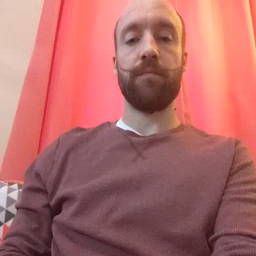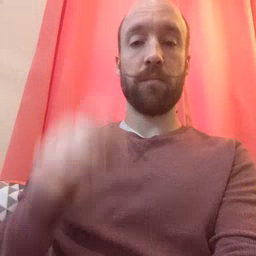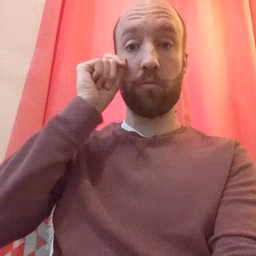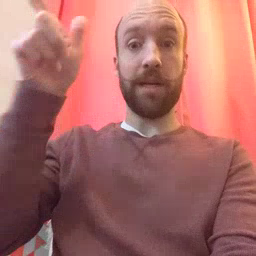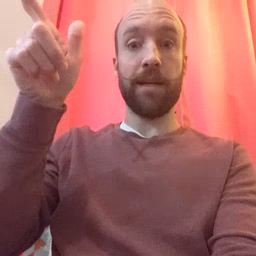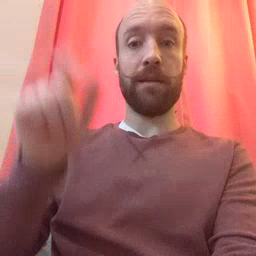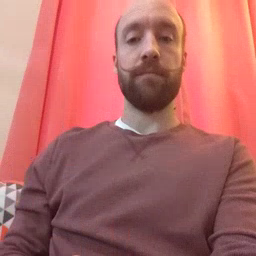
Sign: awake